Field crop: maize
Growth stage: 2
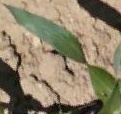
Species: maize